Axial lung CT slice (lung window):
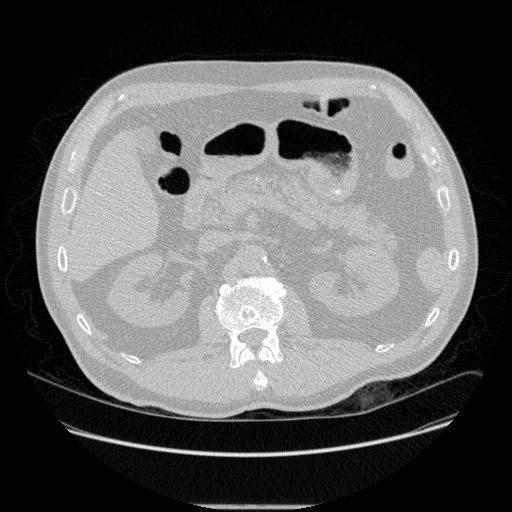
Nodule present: no